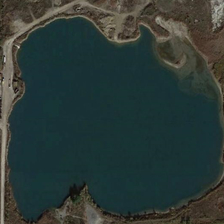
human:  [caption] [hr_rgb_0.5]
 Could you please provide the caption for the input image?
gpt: next to the pond is a road with soil .

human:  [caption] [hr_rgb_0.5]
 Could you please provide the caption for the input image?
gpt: next to the pond is a road with soil .

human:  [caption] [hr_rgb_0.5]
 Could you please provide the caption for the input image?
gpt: there is a pond in the middle of the land .

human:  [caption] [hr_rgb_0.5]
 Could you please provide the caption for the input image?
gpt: there is a pond in the middle of the land .

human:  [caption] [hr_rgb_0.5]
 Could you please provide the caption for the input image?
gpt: there is a pond in the middle of the land .